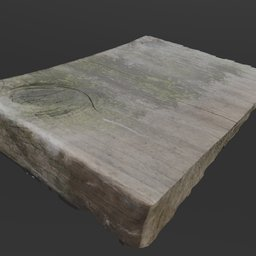
Label: architecture